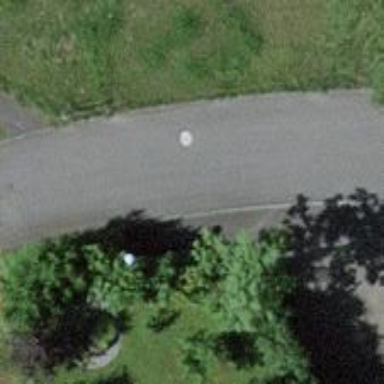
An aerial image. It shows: Unmarked crossing on footway.